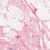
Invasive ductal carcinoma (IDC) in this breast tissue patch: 0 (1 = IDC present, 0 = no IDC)